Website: apple
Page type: cart
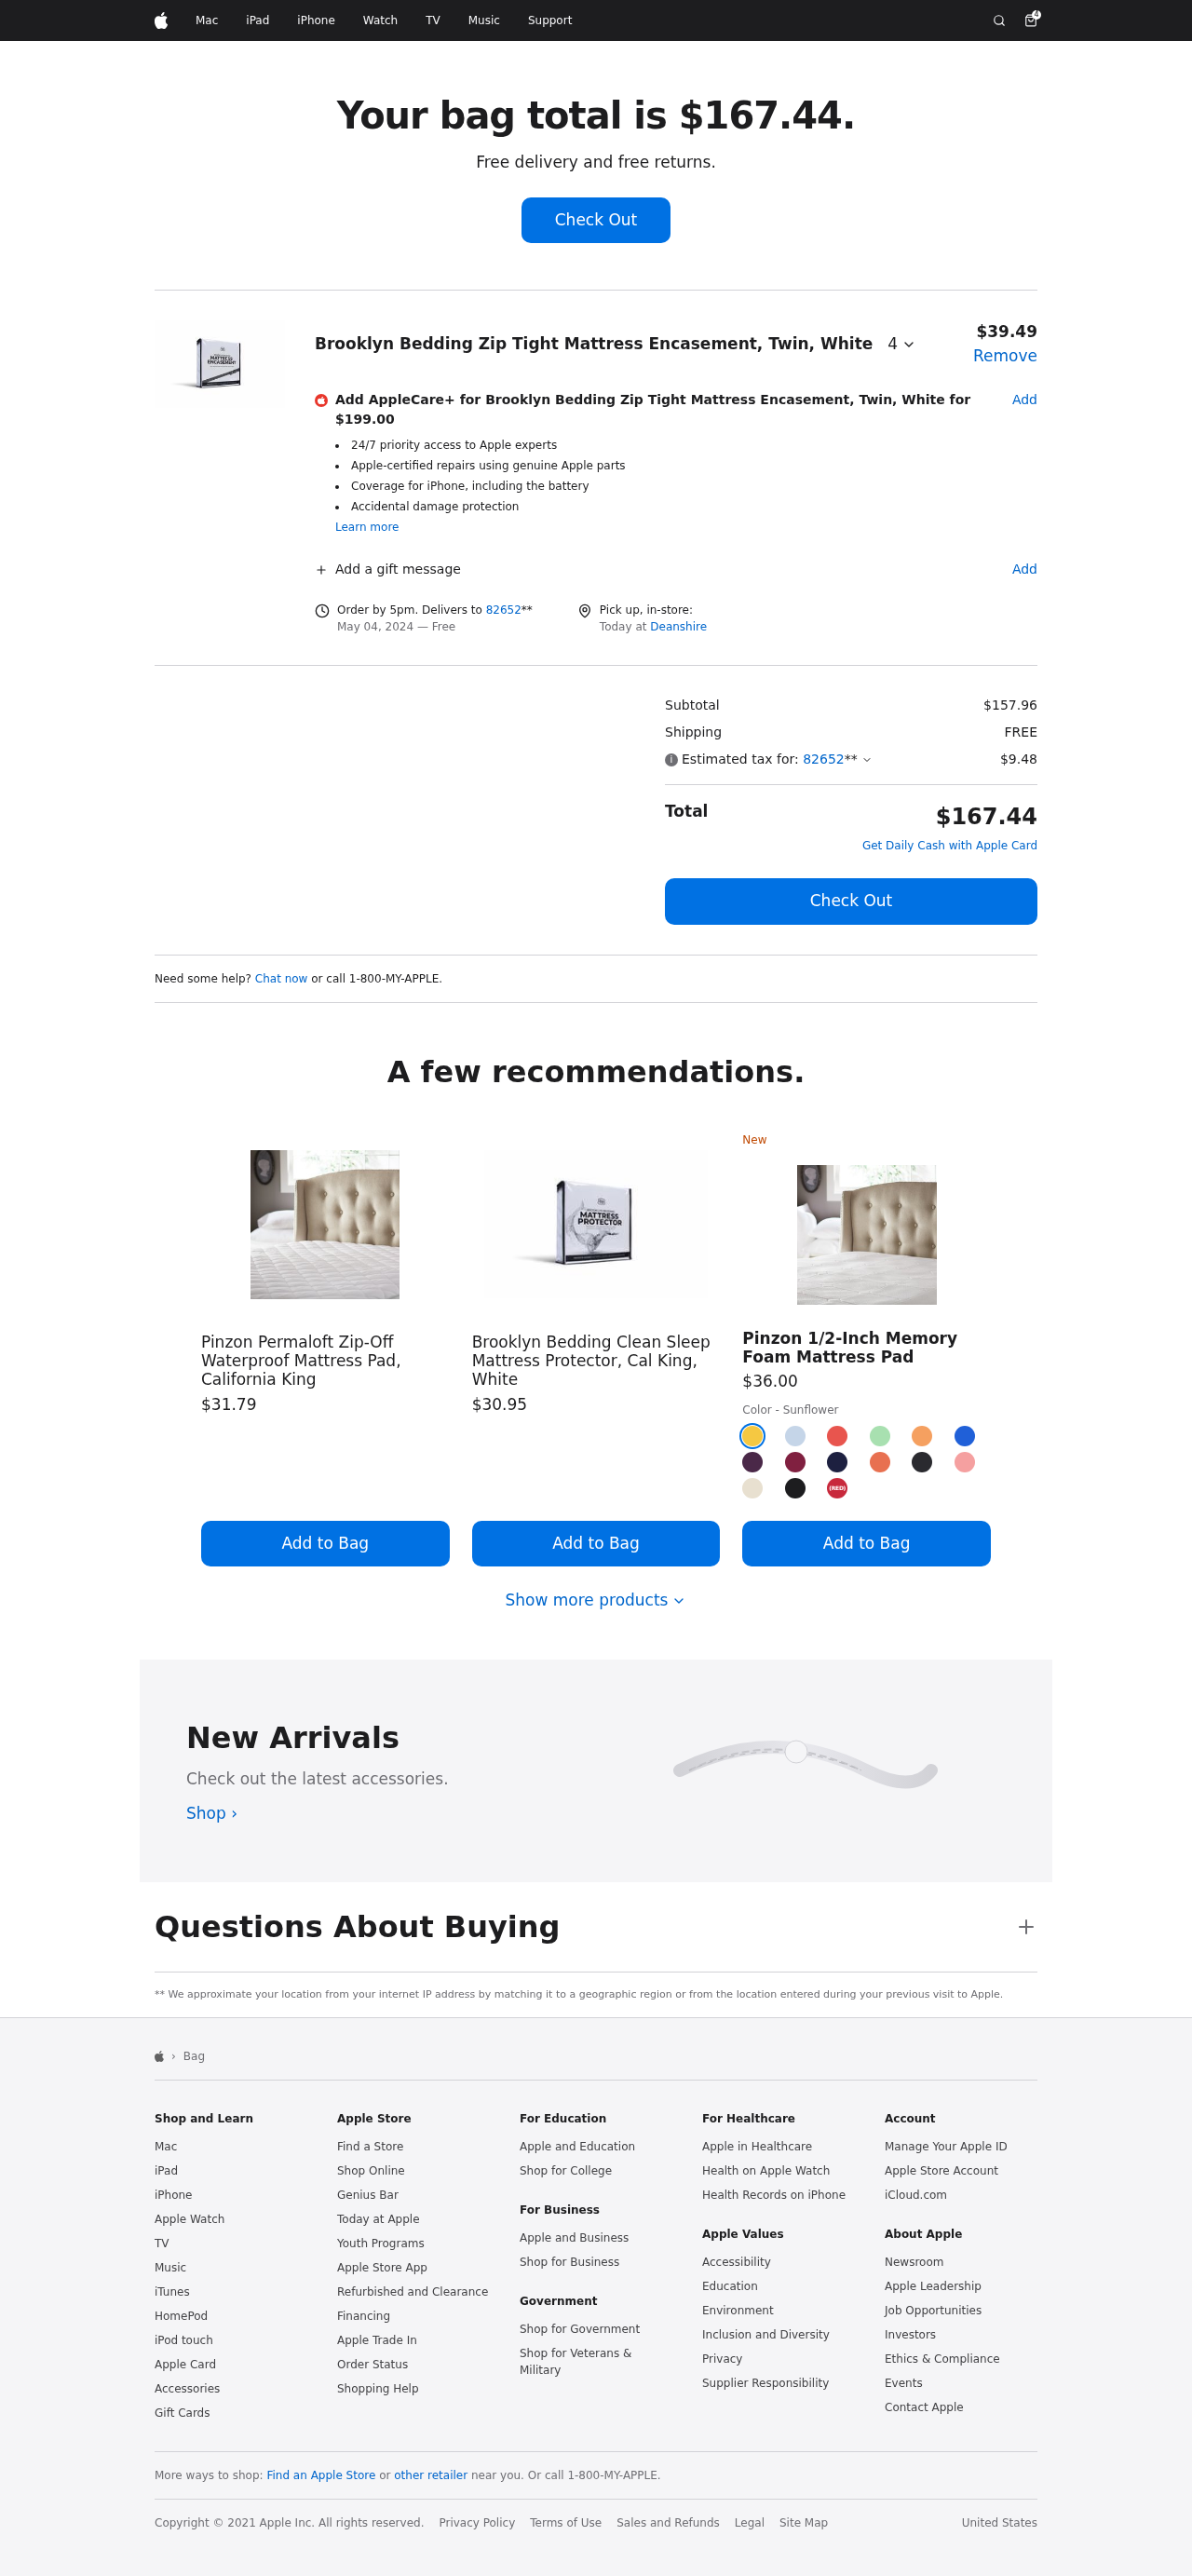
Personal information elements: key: PII_CITY
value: Deanshire
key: PII_POSTCODE
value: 82652
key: PII_POSTCODE_FULL
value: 82652
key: PII_POSTCODE_NUMERIC
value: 82652
Product elements: key: PRODUCT1_NAME
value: Brooklyn Bedding Zip Tight Mattress Encasement, Twin, White
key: PRODUCT1_PRICE
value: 39.49
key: PRODUCT1_QUANTITY
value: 4
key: PRODUCT2_NAME
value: Pinzon Permaloft Zip-Off Waterproof Mattress Pad, California King
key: PRODUCT2_PRICE
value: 31.79
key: PRODUCT3_NAME
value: Brooklyn Bedding Clean Sleep Mattress Protector, Cal King, White
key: PRODUCT3_PRICE
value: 30.95
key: PRODUCT4_NAME
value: Pinzon 1/2-Inch Memory Foam Mattress Pad
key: PRODUCT4_PRICE
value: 36
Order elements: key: ORDER_NUM_ITEMS
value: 4
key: ORDER_TOTAL
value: $167.44
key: ORDER_SHIPPING_DATE
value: May 04, 2024
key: ORDER_SUBTOTAL
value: $157.96
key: ORDER_SHIPPING_COST
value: FREE
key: ORDER_TAX
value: $9.48